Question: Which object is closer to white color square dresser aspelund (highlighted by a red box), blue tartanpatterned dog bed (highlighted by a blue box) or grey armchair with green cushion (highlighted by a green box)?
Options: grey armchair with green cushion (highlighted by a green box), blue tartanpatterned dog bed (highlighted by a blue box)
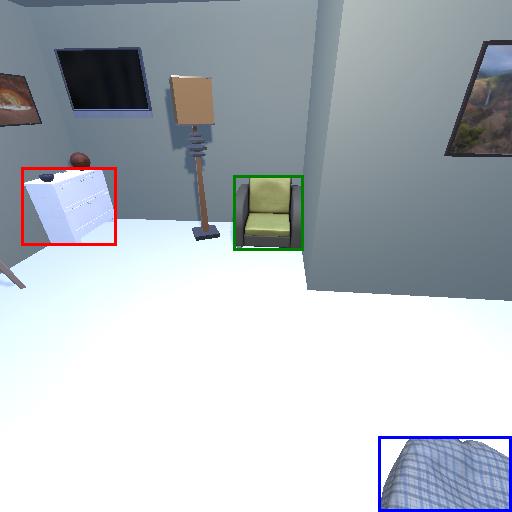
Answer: grey armchair with green cushion (highlighted by a green box)